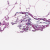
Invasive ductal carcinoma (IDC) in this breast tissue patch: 0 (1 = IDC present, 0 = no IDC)